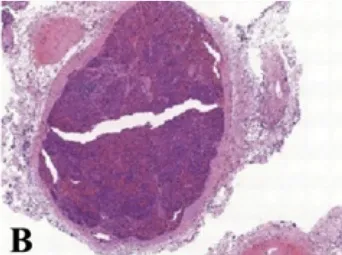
Tumor embolism of the left innominate vein.
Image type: pathology (h&e)